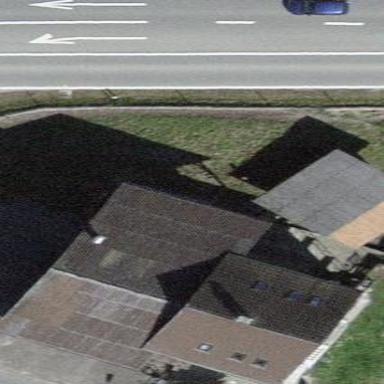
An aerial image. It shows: Shed building.